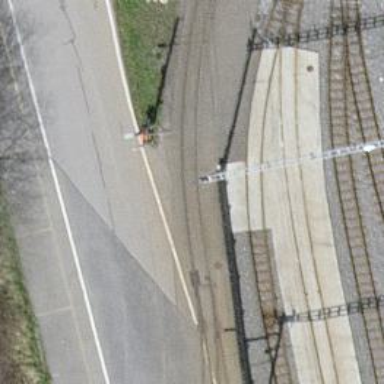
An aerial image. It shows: Narrow-gauge railway track electrified by contact line.